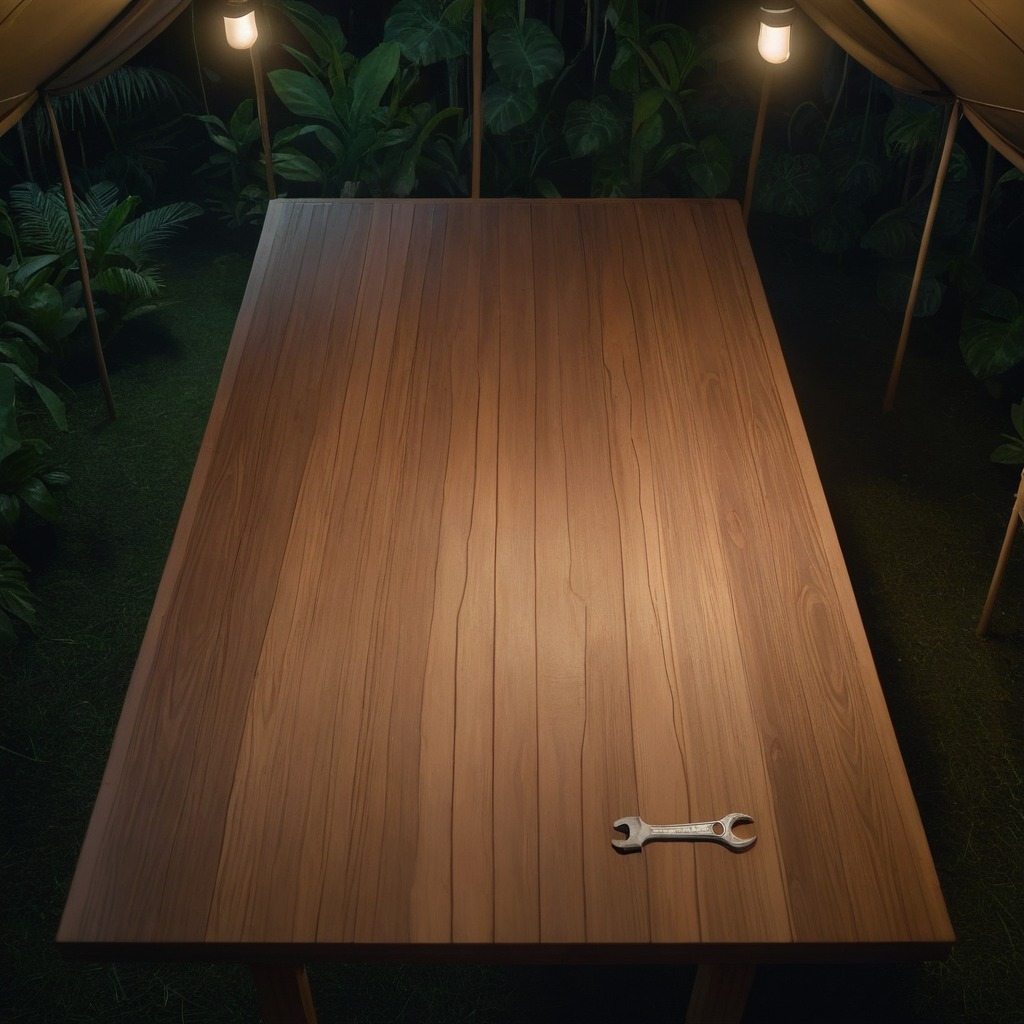
An wrench is lying on a clean wooden table inside a jungle field workshop tent at night dim ambient light soft shadows worn but